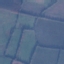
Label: Pasture